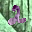
Label: 2